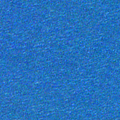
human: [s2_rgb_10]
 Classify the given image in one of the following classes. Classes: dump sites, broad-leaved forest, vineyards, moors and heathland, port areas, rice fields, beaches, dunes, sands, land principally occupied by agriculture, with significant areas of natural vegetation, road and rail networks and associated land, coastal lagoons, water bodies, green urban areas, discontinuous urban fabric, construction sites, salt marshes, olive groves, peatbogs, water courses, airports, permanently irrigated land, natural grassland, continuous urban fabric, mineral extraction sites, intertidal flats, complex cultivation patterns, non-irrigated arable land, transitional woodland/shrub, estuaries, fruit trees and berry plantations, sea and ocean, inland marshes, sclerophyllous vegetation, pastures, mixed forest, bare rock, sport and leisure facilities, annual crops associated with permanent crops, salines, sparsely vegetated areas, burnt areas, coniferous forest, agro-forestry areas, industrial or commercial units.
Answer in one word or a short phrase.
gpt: sea and ocean